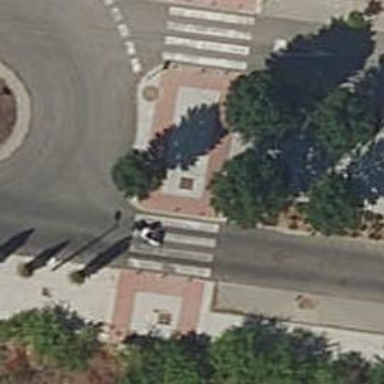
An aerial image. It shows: Uncontrolled crossing on the road.